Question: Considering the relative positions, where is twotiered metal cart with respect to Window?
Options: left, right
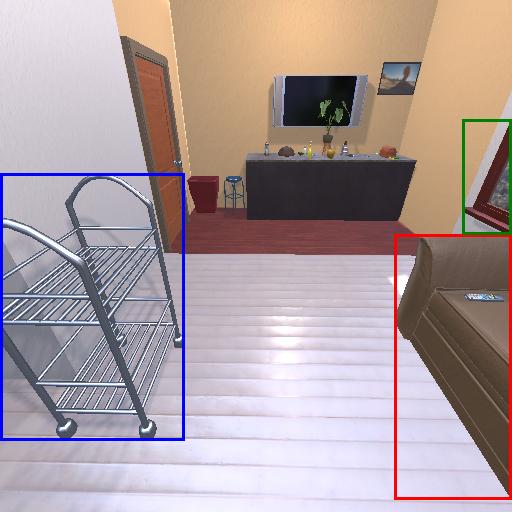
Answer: left